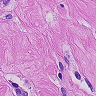
Metastatic tissue present: yes